Chest X-ray:
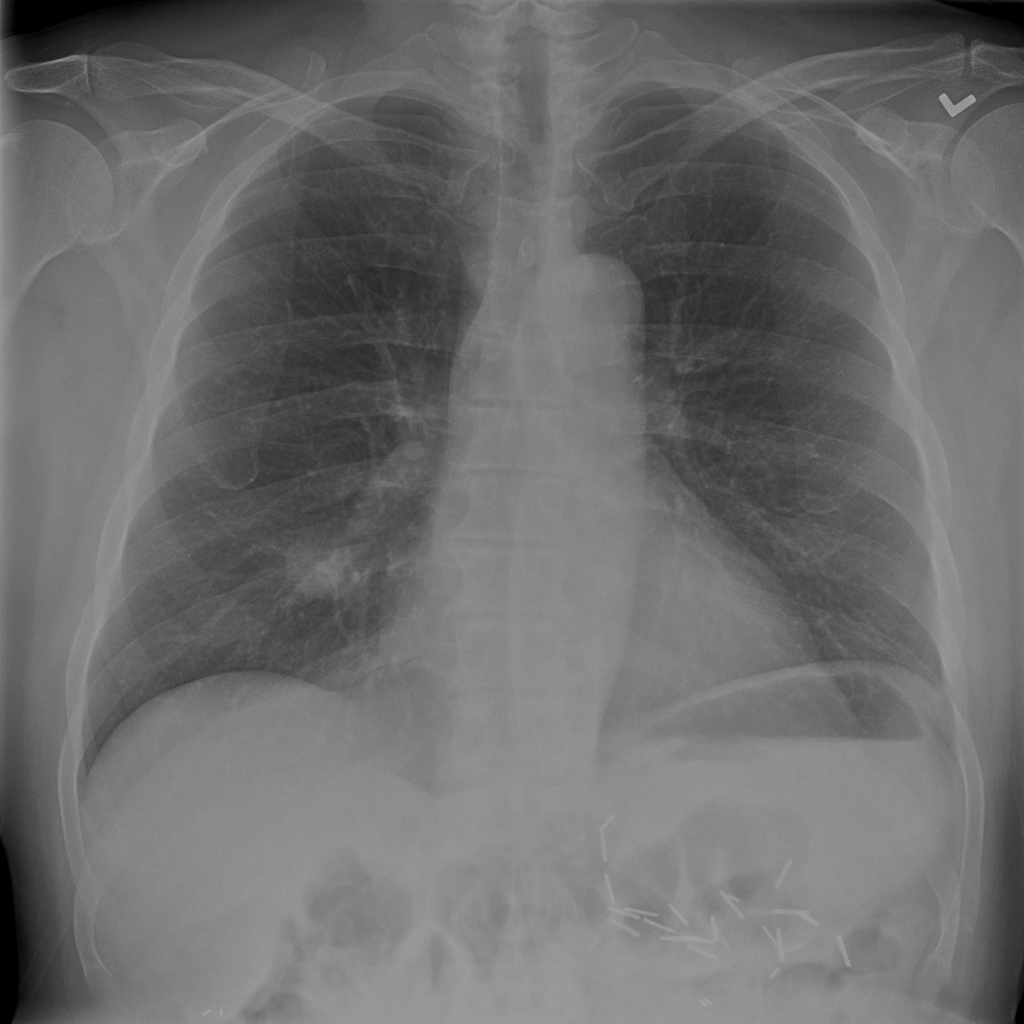
Findings: Nodule
No abnormal finding: no